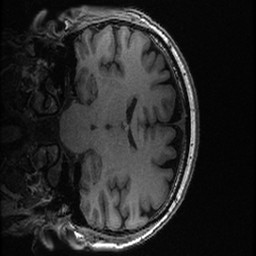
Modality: T1w
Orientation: coronal
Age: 63
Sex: male